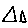
Label: triangle